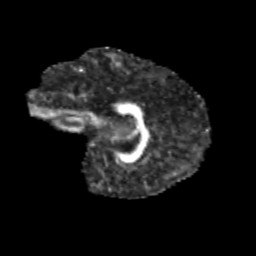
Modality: FA
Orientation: sagittal
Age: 13
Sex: female
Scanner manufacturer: siemens
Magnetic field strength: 3 T
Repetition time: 3.8 s
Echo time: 0.07 s